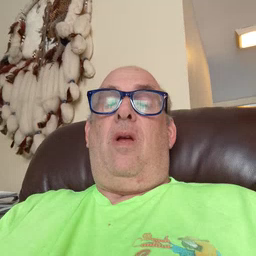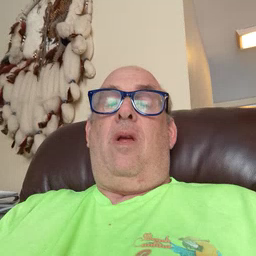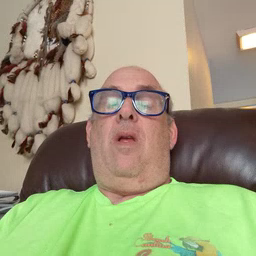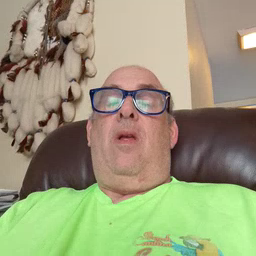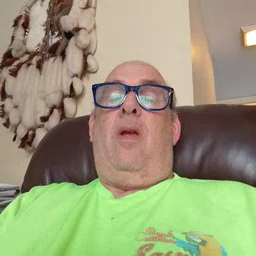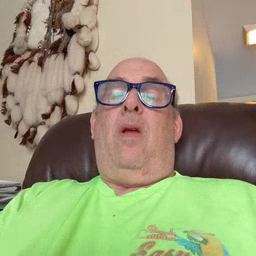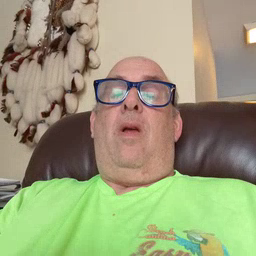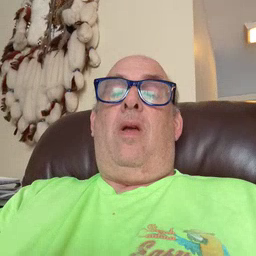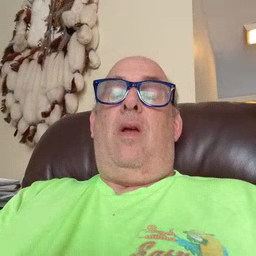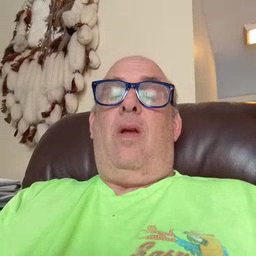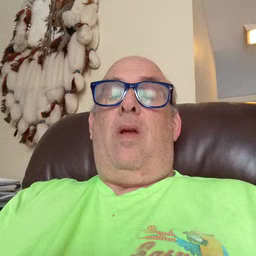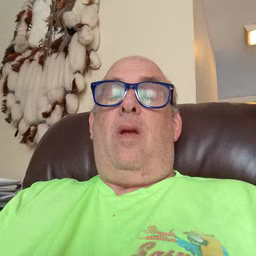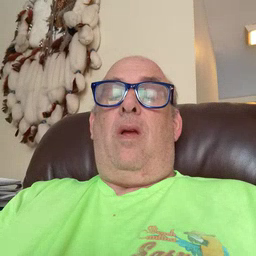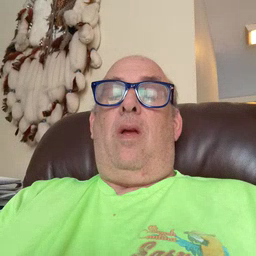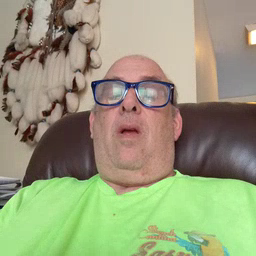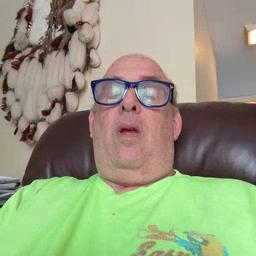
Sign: owie